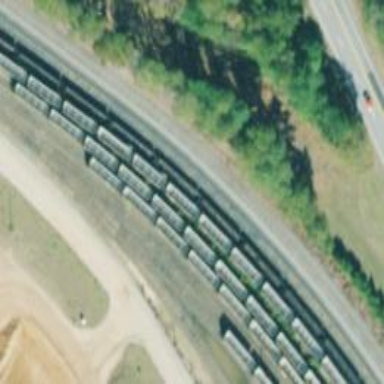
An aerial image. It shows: Railway yard for car storage. The yard is specifically designated for freight cars and is equipped with rail tracks.